The plot is a Hilbert-envelope spectrum of a rotating bearing's acceleration signal, annotated with the bearing's characteristic defect frequencies. What is the most likely bearing condition (normal, inner_race, outer_race, ball)?
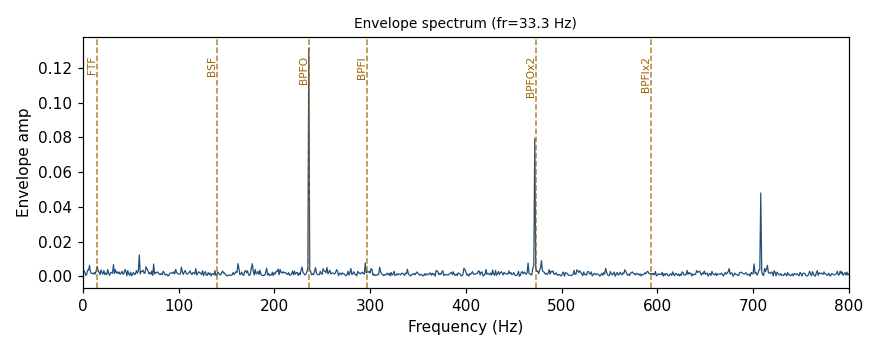
Answer: outer_race